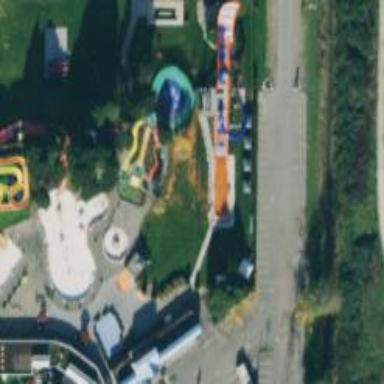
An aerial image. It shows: Water slide attraction.